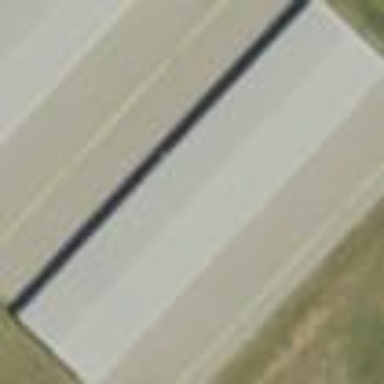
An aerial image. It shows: Airport hangar.